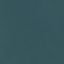
Land use / land cover class: SeaLake